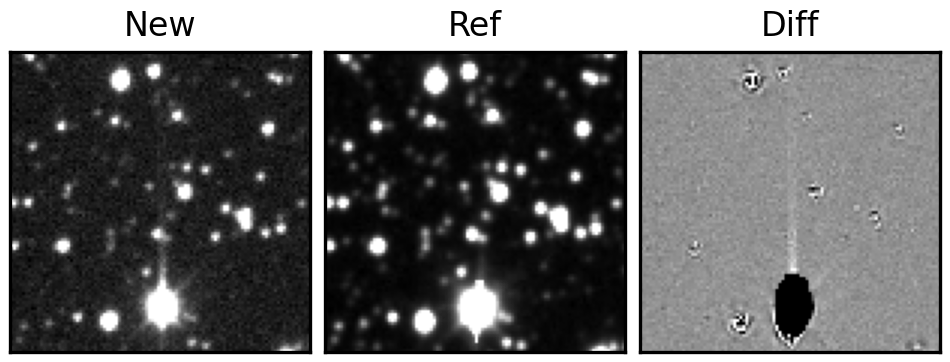
Label: bogus